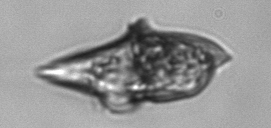
Label: Gyrodinium